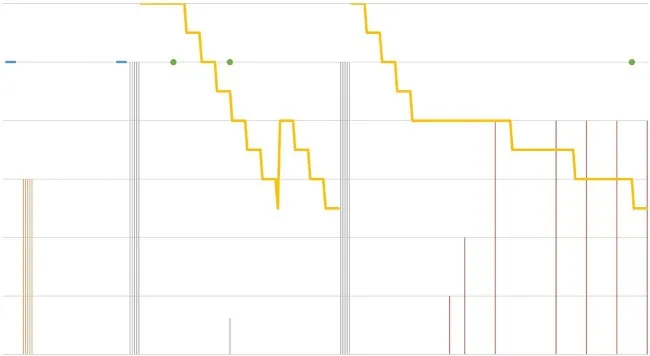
Graphical summarization of the treatment. The scale of doses for methylprednisolone (grey) and rituximab is shown on the left side of the graph. The scale of doses for prednisone (yellow), IVIg (orange), and ScIg (dark red) is shown on the right side of the graph. Plasma exchange (light blue) is shown for illustrative purposes as to when it was performed.
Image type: electrography (ekg)